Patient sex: F
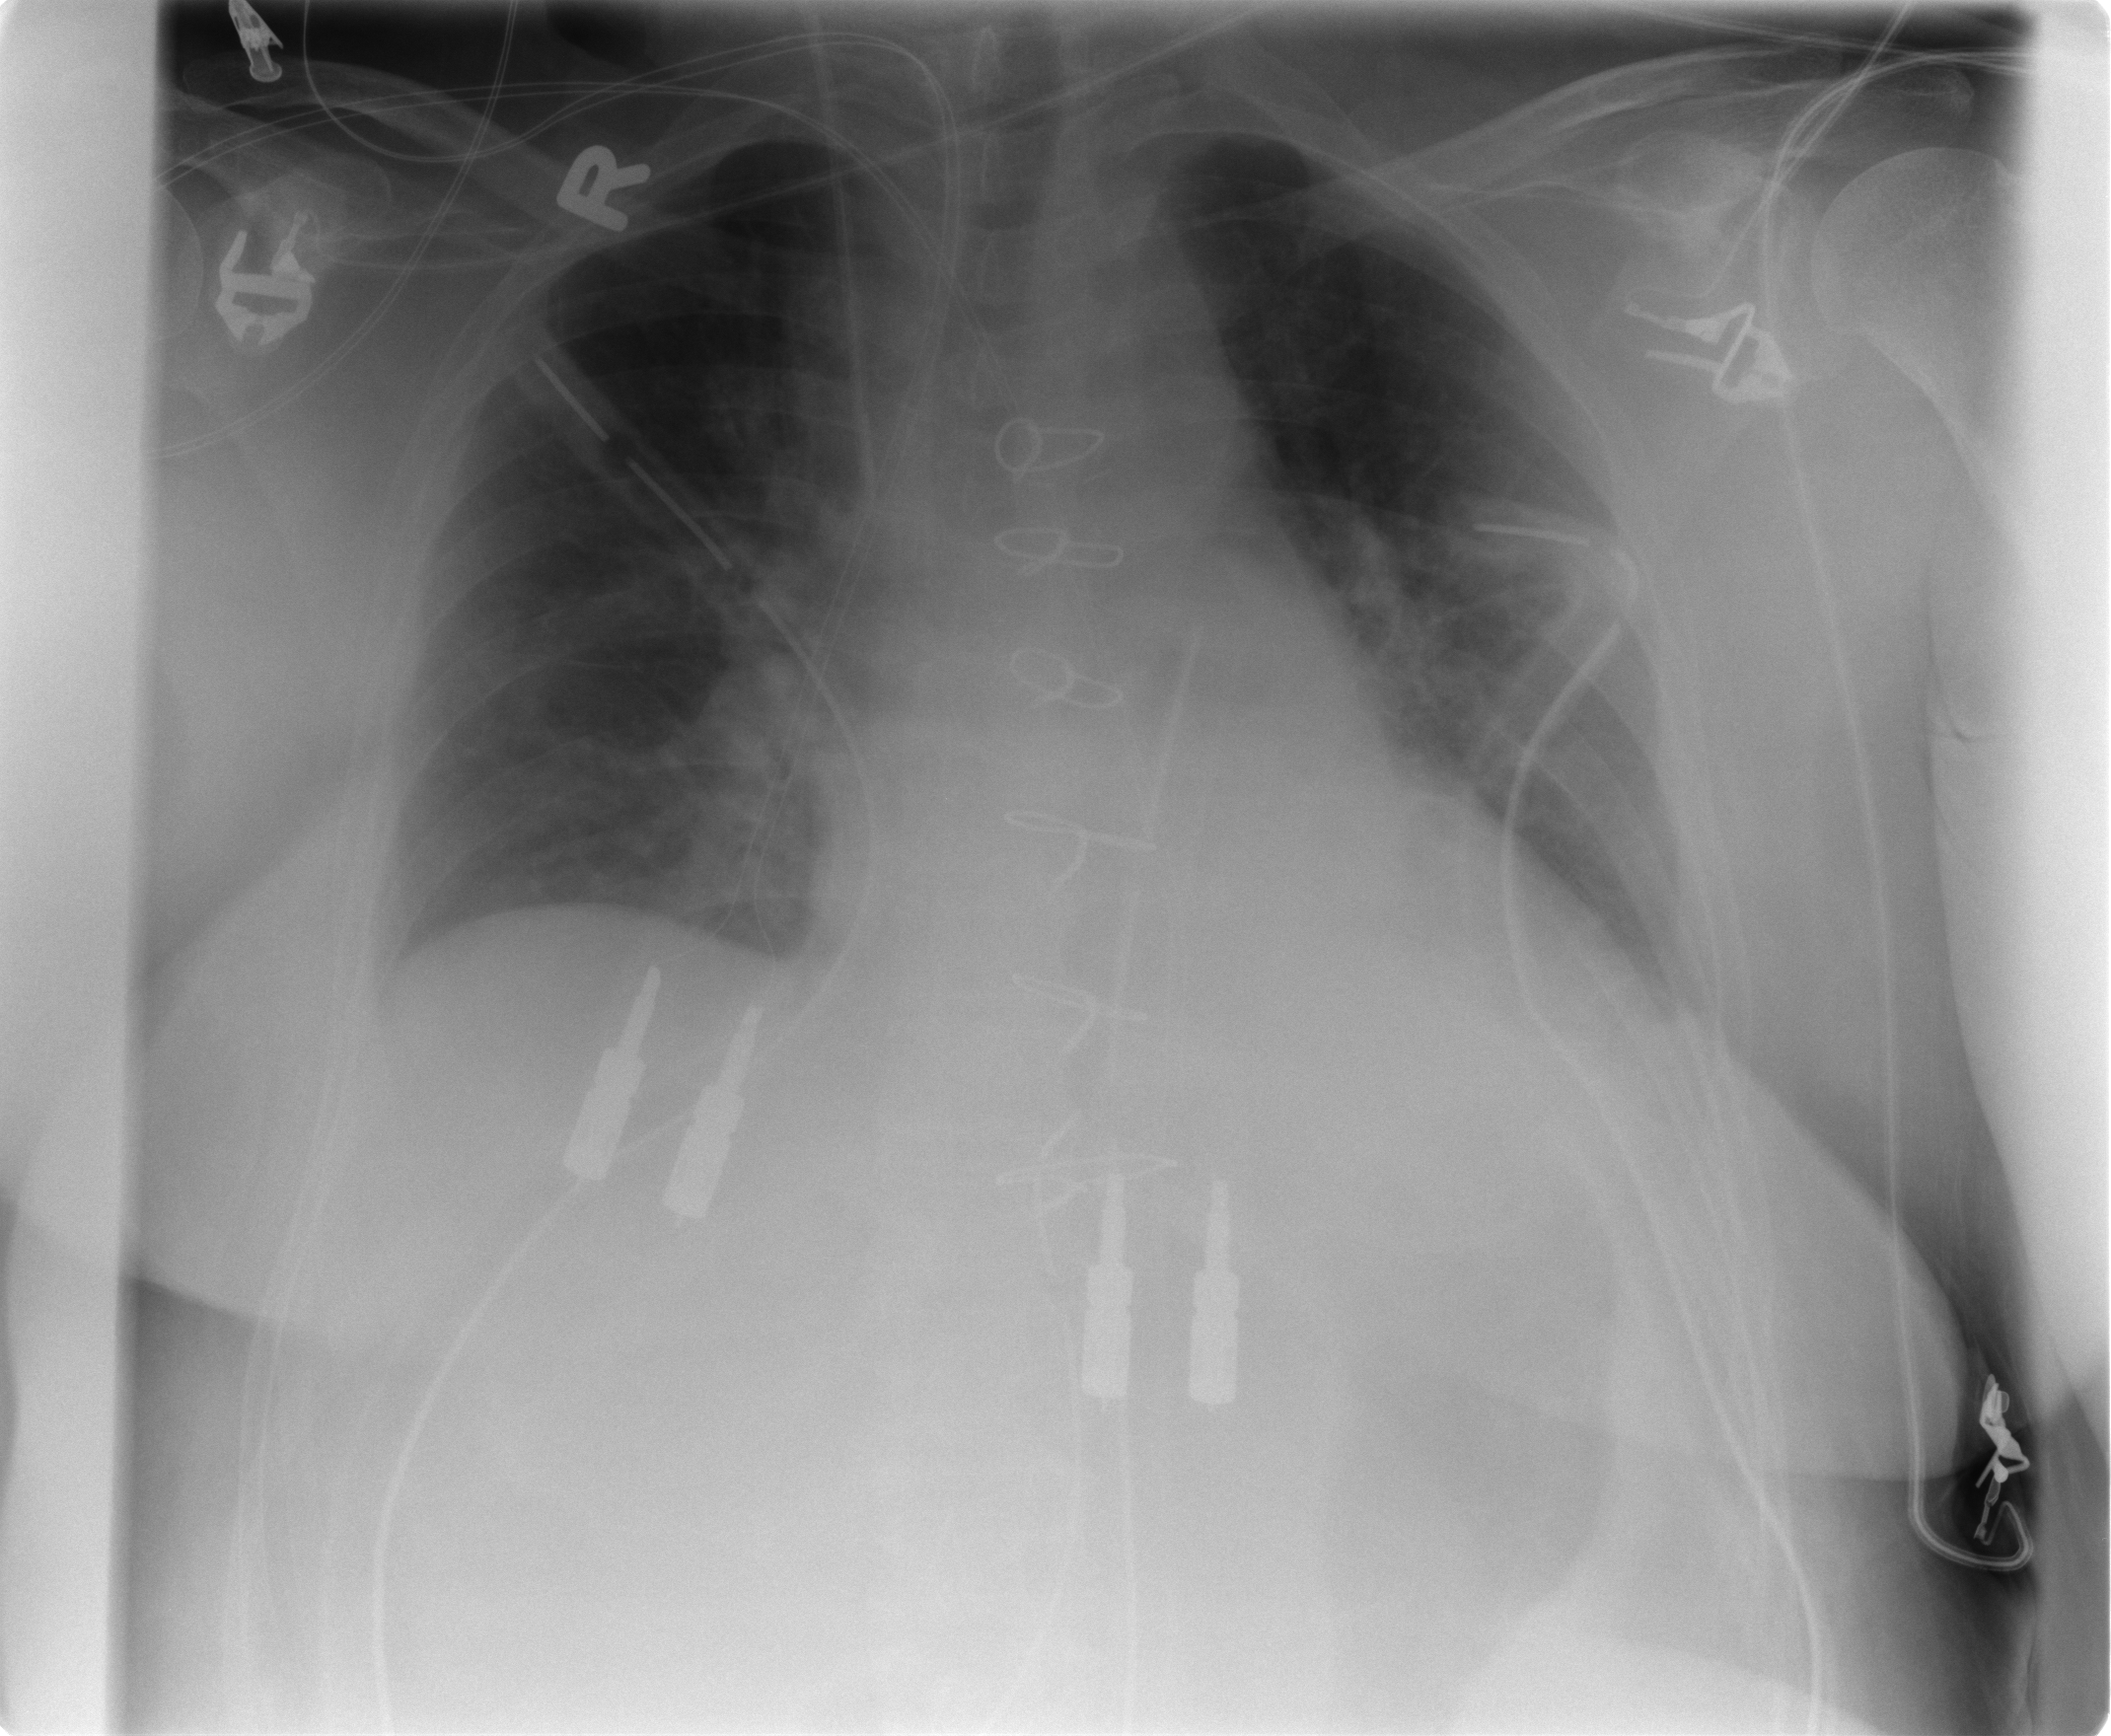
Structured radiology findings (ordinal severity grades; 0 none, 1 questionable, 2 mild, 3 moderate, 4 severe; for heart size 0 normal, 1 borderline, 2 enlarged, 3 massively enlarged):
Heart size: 0
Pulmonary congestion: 1
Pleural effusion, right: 0
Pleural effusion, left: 1
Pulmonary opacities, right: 0
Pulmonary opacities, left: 1
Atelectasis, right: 1
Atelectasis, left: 2